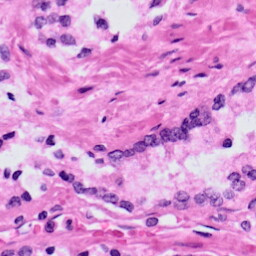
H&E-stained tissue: Prostate